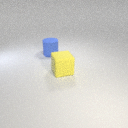
large blue rubber cylinder behind large yellow rubber cube